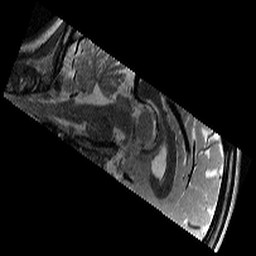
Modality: T2w
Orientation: sagittal
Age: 9
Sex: female
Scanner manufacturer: siemens
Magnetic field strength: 3 T
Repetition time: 9.23 s
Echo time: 0.067 s